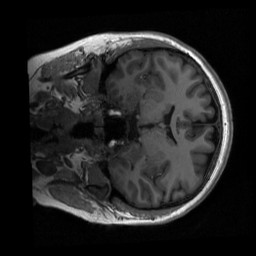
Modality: T1w
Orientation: coronal
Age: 22
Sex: female
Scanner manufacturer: siemens
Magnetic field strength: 3 T
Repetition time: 2.3 s
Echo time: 0.00298 s